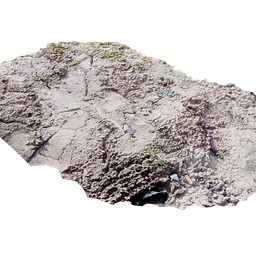
Label: nature